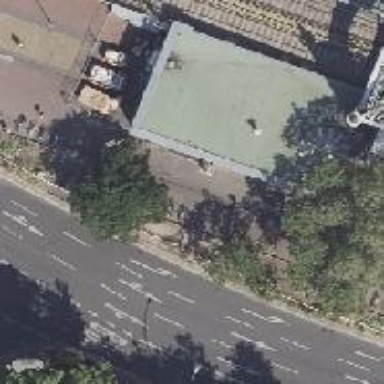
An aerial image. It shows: Subway entrance.